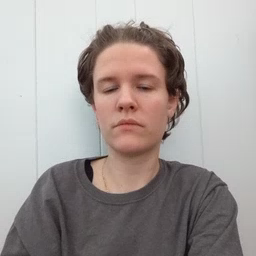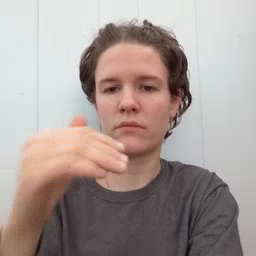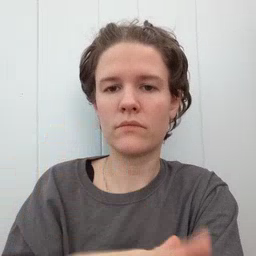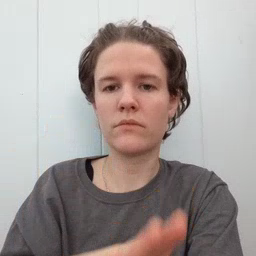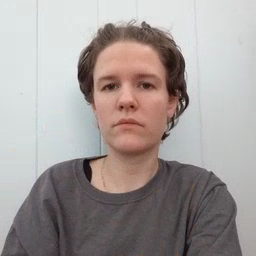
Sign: into